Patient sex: M
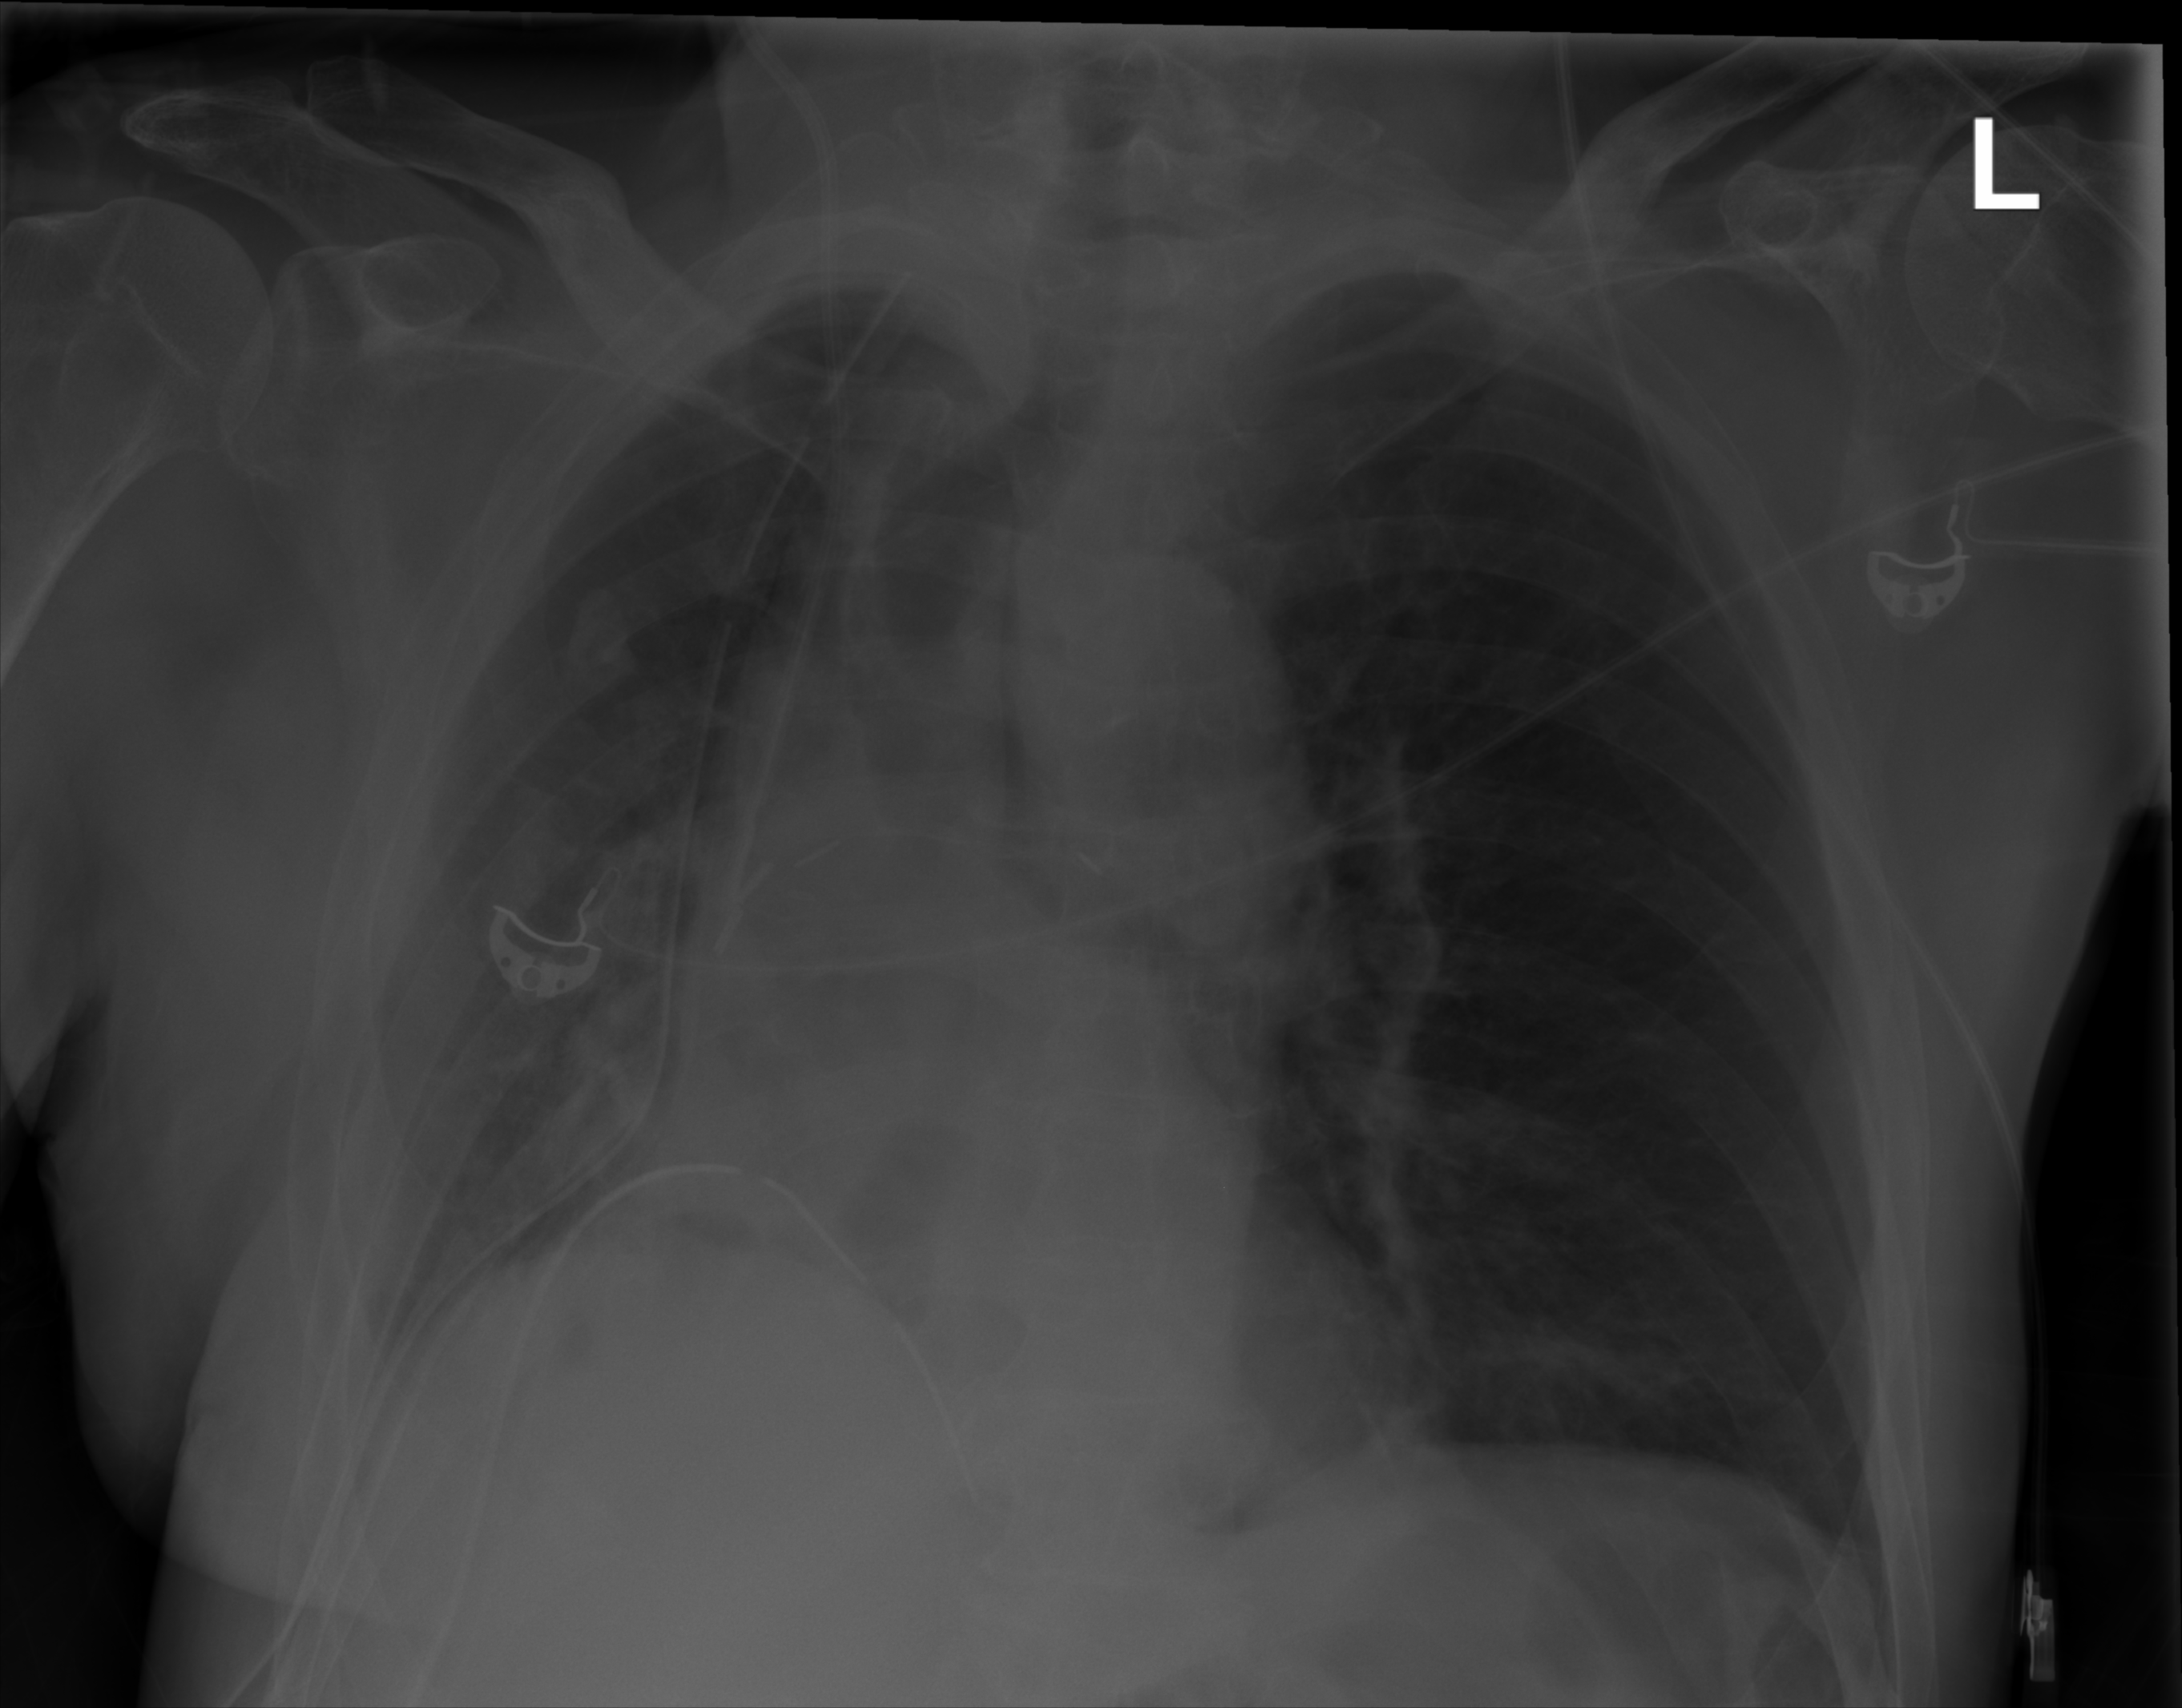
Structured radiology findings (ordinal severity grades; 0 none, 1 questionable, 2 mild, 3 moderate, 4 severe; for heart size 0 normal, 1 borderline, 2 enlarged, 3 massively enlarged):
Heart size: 2
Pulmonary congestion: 2
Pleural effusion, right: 0
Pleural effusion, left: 0
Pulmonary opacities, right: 0
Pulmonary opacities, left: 0
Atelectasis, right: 2
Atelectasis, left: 0